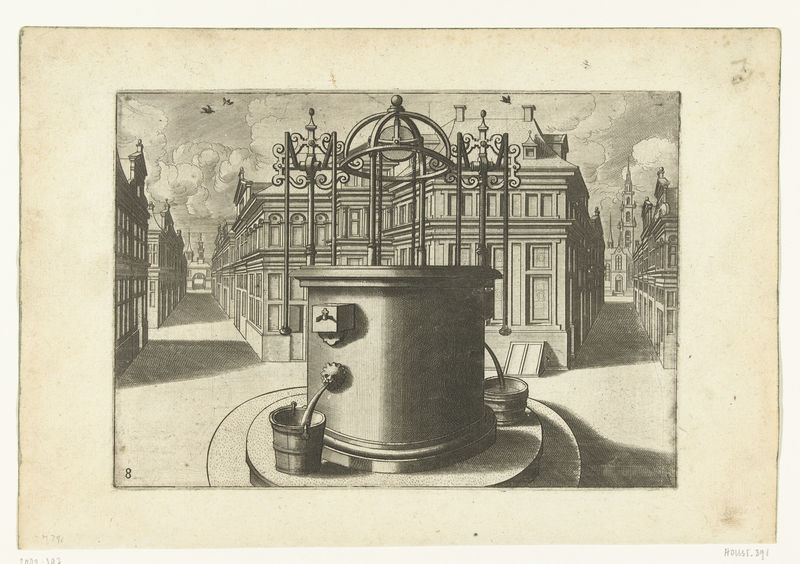
Titel: Ronde waterput met ijzeren ornamentale overhuiving
Künstler: Johannes of Lucas van Doetechum
Standort: Amsterdam
Institution: Rijksmuseum
Schlagwörter: himmel, schatten, vogel, wasser, weiß, wolken, kirchturm, stadt, fenster, schwarz, straße, zeichnung, gebäude, haus, architektur, sockel, häuser, vögel, brüstung, gitter, kirche, brunnen, turm, perspektive, grafik, graphik, platz, rad, glatt, straßen, keller, buch, seil, seilzug, druck, schwarz-weiß, druckgrafik, stich, löwenkopf, trüb, wien, eimer, wasserspeier, bauwerk, innenstadt, sichtachse, vogek, strapen, brunneneinfassung